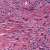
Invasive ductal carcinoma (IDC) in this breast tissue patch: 1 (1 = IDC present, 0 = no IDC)